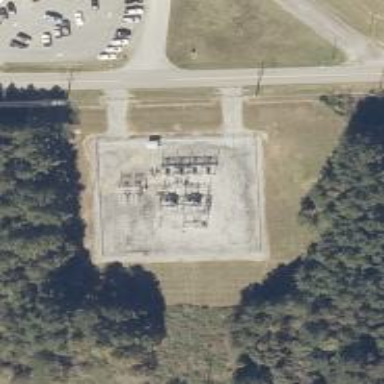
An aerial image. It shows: There is distribution substation enclosed by fence.